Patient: sex F, age 43
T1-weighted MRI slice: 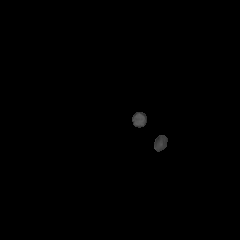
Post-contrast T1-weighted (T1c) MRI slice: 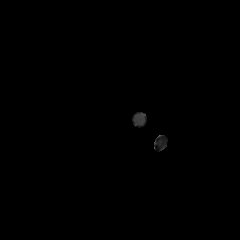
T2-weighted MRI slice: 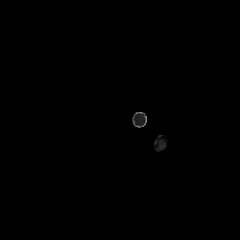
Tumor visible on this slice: no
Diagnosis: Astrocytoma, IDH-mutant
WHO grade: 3